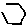
Label: hexagon